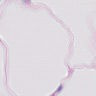
Metastatic tissue present: no